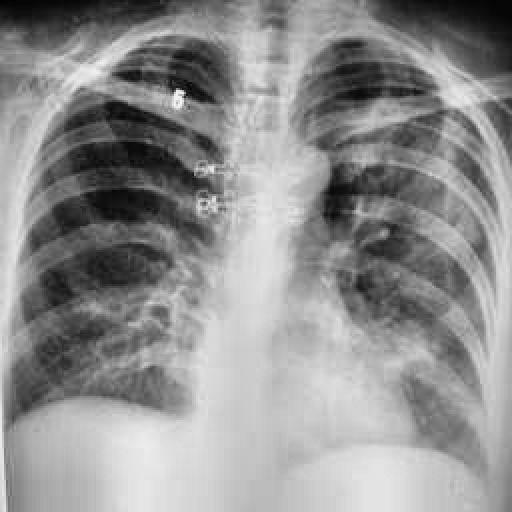
Finding: TUBERCULOSIS